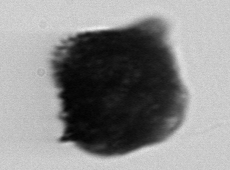
Label: Gonyaulax